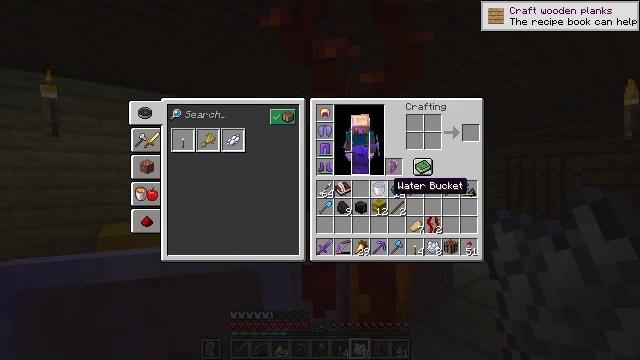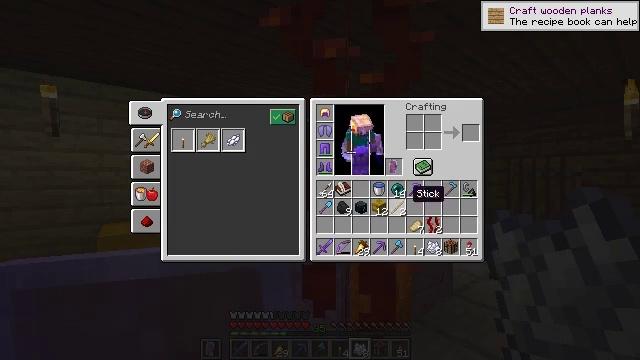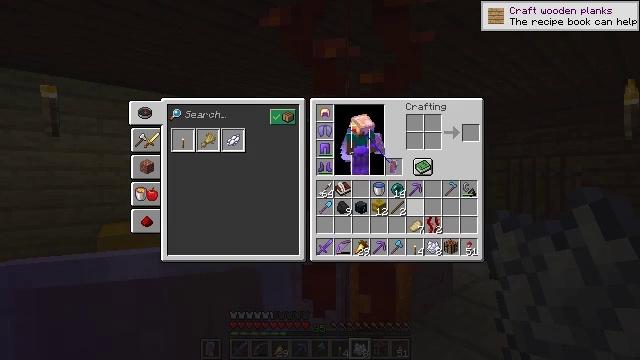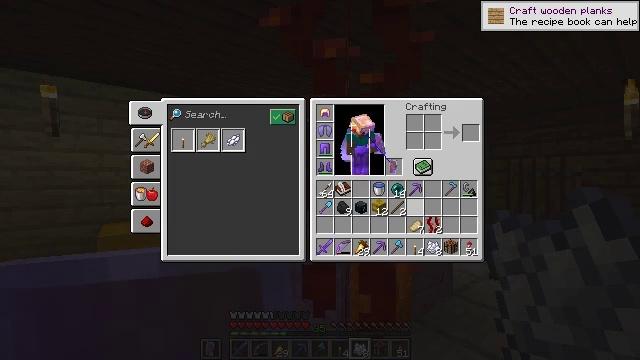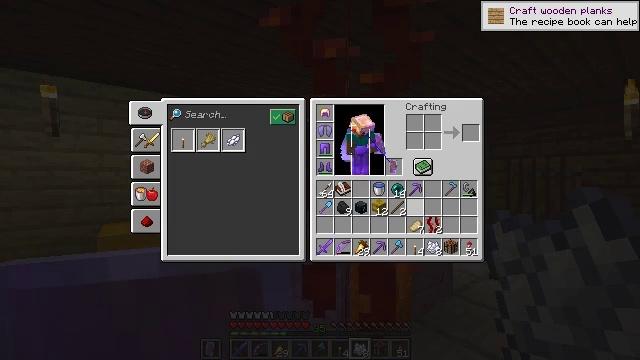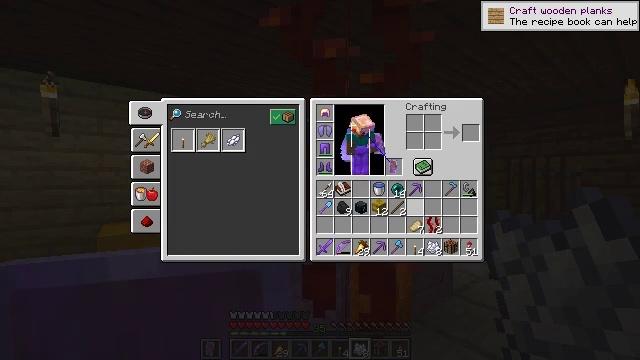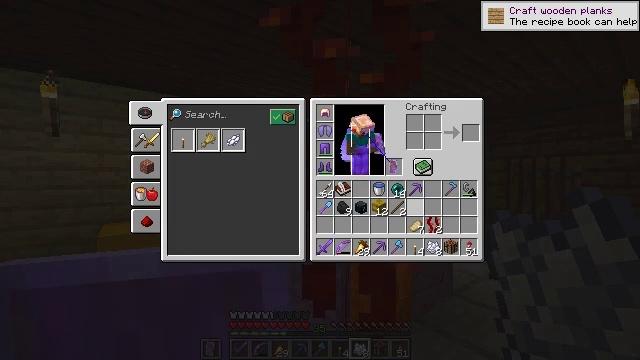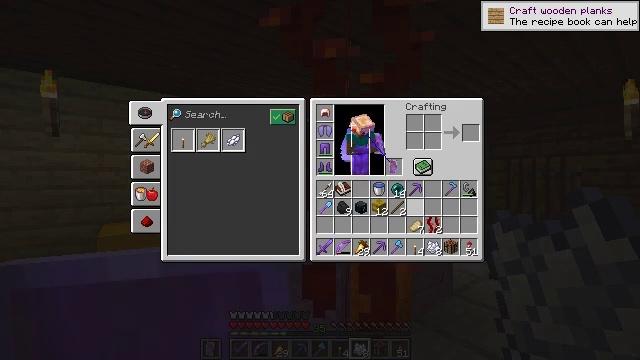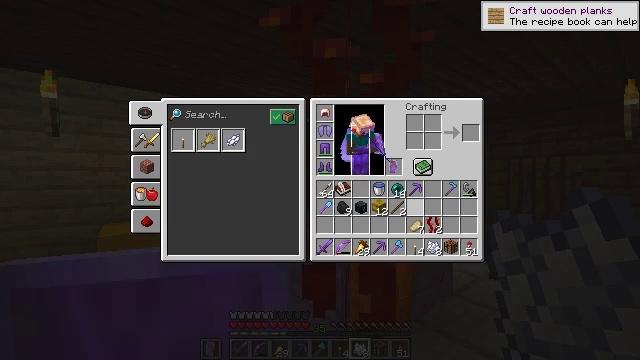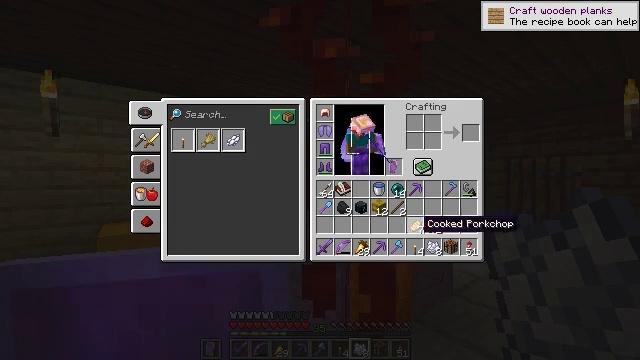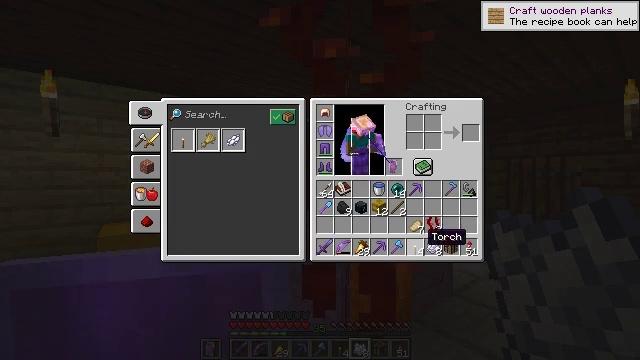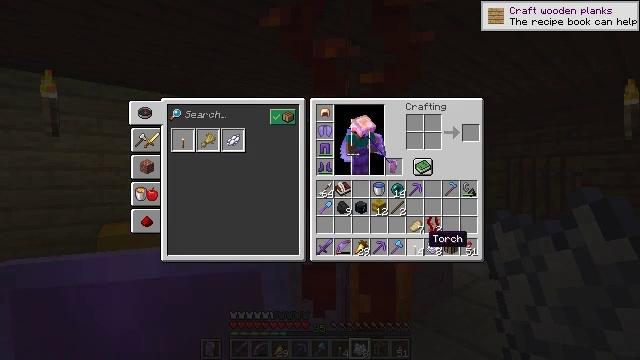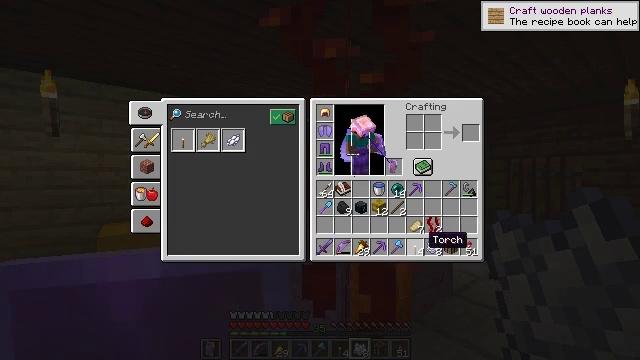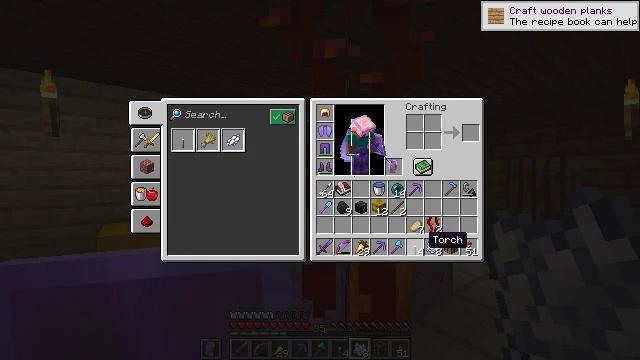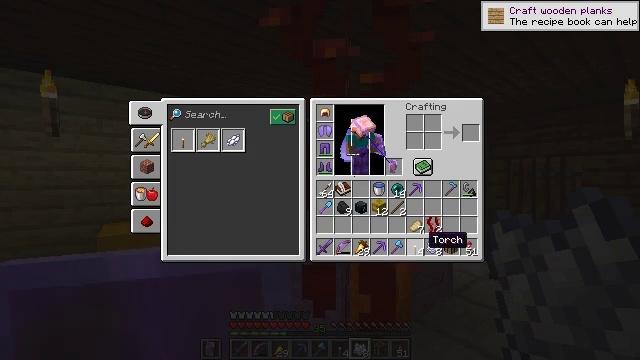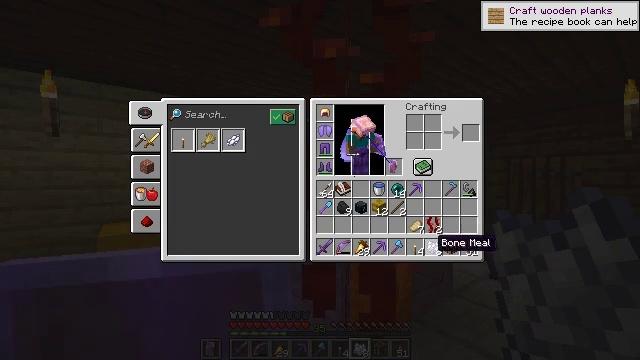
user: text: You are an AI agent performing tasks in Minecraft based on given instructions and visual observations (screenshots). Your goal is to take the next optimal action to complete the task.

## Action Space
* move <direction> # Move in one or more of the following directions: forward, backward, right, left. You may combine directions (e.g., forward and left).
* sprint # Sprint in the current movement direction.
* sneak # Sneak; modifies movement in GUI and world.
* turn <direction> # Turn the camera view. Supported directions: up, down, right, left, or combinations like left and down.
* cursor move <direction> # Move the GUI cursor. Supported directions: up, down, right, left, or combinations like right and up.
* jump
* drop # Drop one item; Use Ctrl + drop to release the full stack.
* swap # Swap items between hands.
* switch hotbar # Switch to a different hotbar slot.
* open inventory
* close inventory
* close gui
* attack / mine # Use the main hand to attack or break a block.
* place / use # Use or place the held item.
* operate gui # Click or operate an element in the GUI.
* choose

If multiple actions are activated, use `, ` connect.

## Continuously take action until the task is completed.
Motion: motion action
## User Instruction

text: Mine the weeping vines plant in the Nether.
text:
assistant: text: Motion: cursor move right and down
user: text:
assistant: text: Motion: no_op
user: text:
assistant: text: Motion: no_op
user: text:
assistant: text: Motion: no_op
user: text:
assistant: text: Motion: no_op
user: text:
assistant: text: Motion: no_op
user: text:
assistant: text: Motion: no_op
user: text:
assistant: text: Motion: cursor move down
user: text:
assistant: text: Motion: cursor move down
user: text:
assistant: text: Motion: cursor move down
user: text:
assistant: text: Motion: no_op
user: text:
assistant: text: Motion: no_op
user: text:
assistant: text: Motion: no_op
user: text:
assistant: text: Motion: no_op
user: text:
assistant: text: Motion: cursor move right
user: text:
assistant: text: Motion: cursor move right
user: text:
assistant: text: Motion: no_op
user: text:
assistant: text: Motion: no_op
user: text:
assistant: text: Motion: no_op
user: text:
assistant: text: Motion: no_op
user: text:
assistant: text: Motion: no_op
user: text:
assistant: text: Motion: no_op
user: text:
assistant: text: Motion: no_op
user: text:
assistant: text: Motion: no_op
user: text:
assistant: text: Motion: no_op
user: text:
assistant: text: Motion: sneak
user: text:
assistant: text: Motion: sneak
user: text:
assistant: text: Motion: sneak
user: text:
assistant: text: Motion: sneak
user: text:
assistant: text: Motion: sneak